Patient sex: M
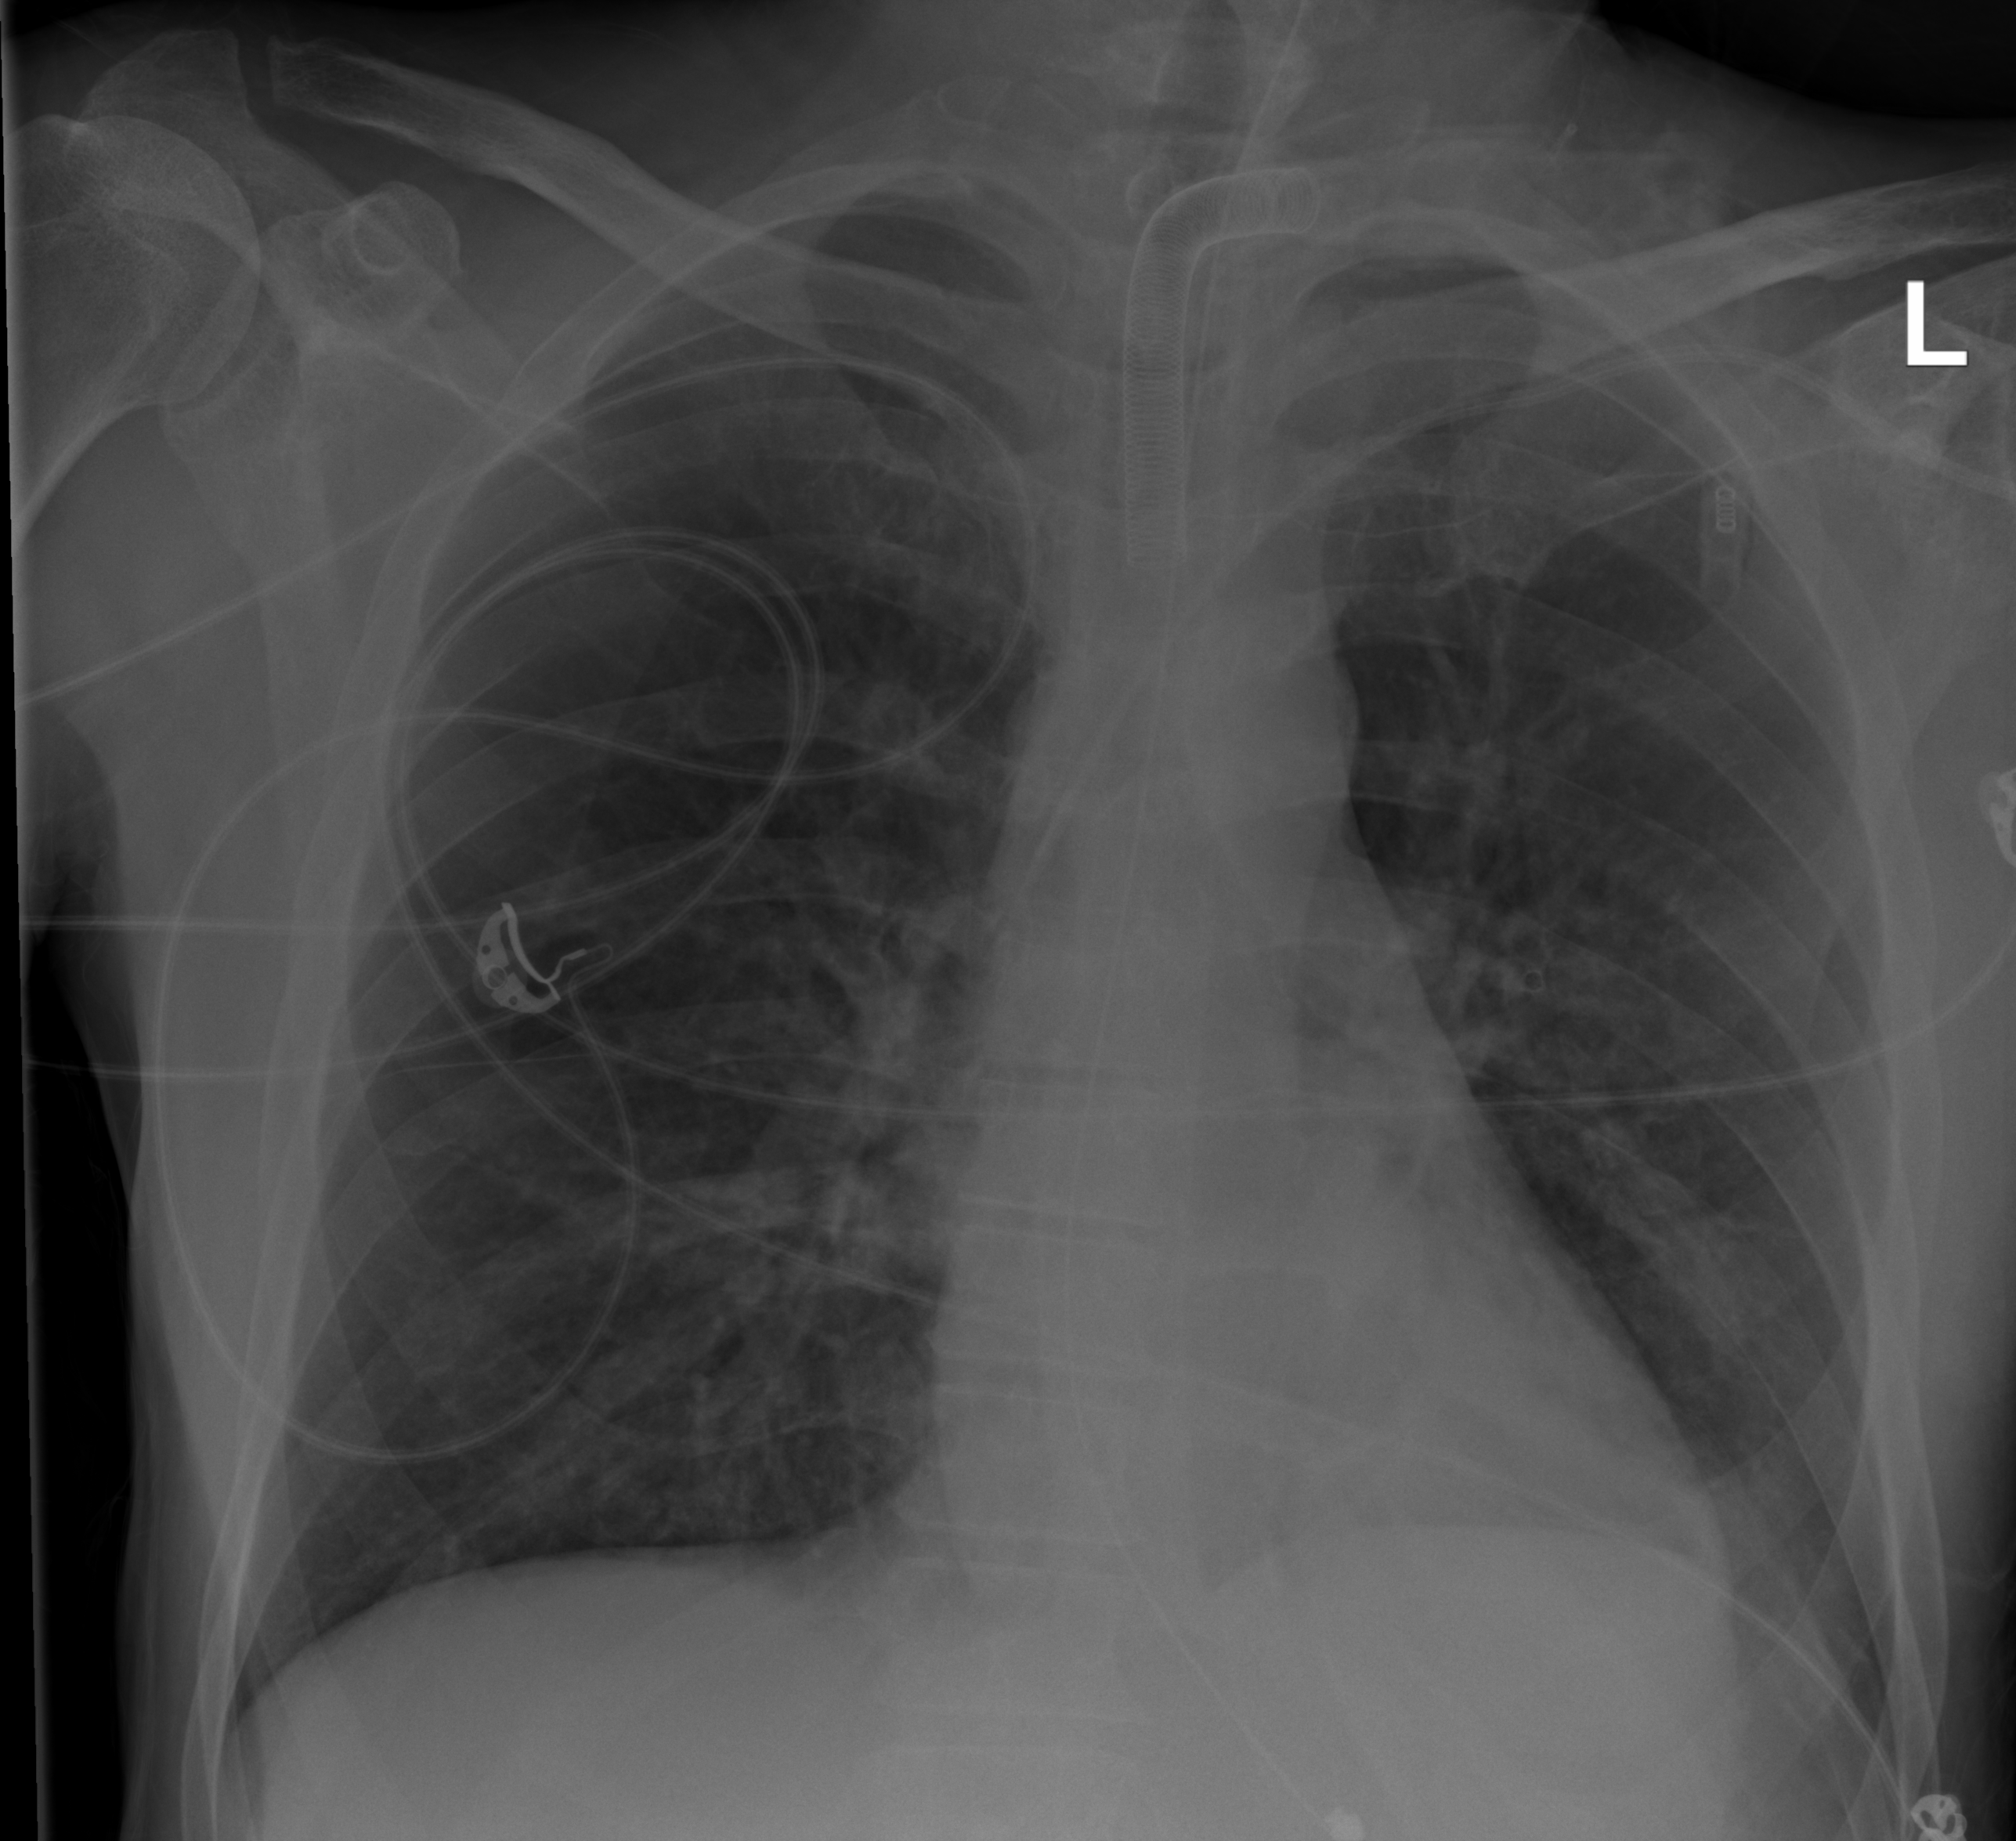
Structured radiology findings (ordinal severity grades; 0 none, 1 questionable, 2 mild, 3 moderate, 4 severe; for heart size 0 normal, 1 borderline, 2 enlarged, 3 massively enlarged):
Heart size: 0
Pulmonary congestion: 0
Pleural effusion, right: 0
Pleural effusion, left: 0
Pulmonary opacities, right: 2
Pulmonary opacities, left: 2
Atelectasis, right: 2
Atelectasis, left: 0